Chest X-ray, PA view. Patient: 61 years old, sex F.
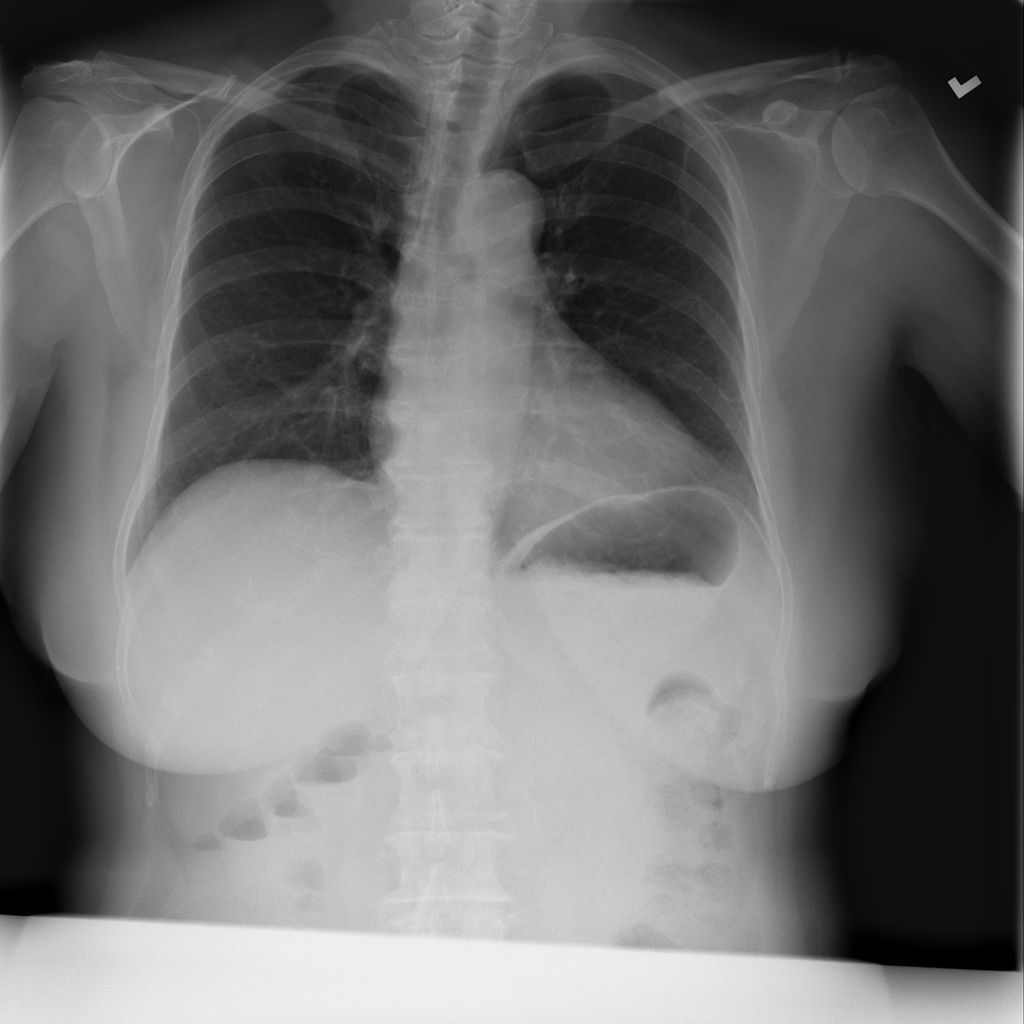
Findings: No Finding